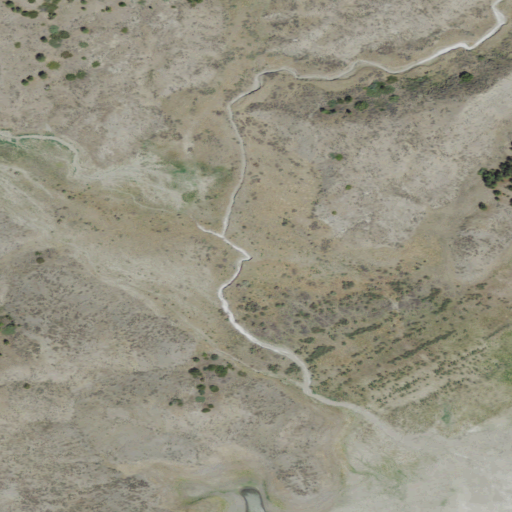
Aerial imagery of valley in Montana named Thoit Coulee containing shrub, herbaceous wetlands, grassland, and barren land